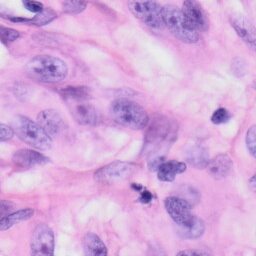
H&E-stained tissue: Skin